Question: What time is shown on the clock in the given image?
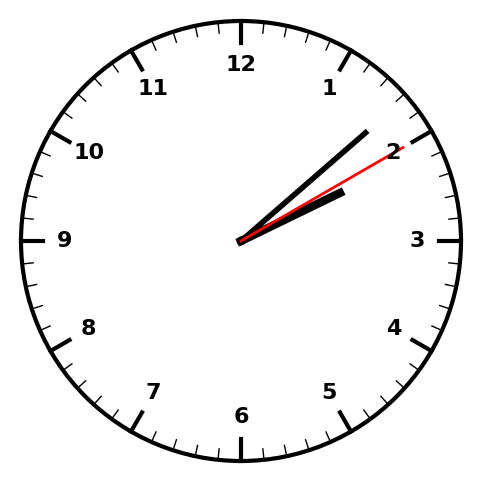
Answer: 02:08:10